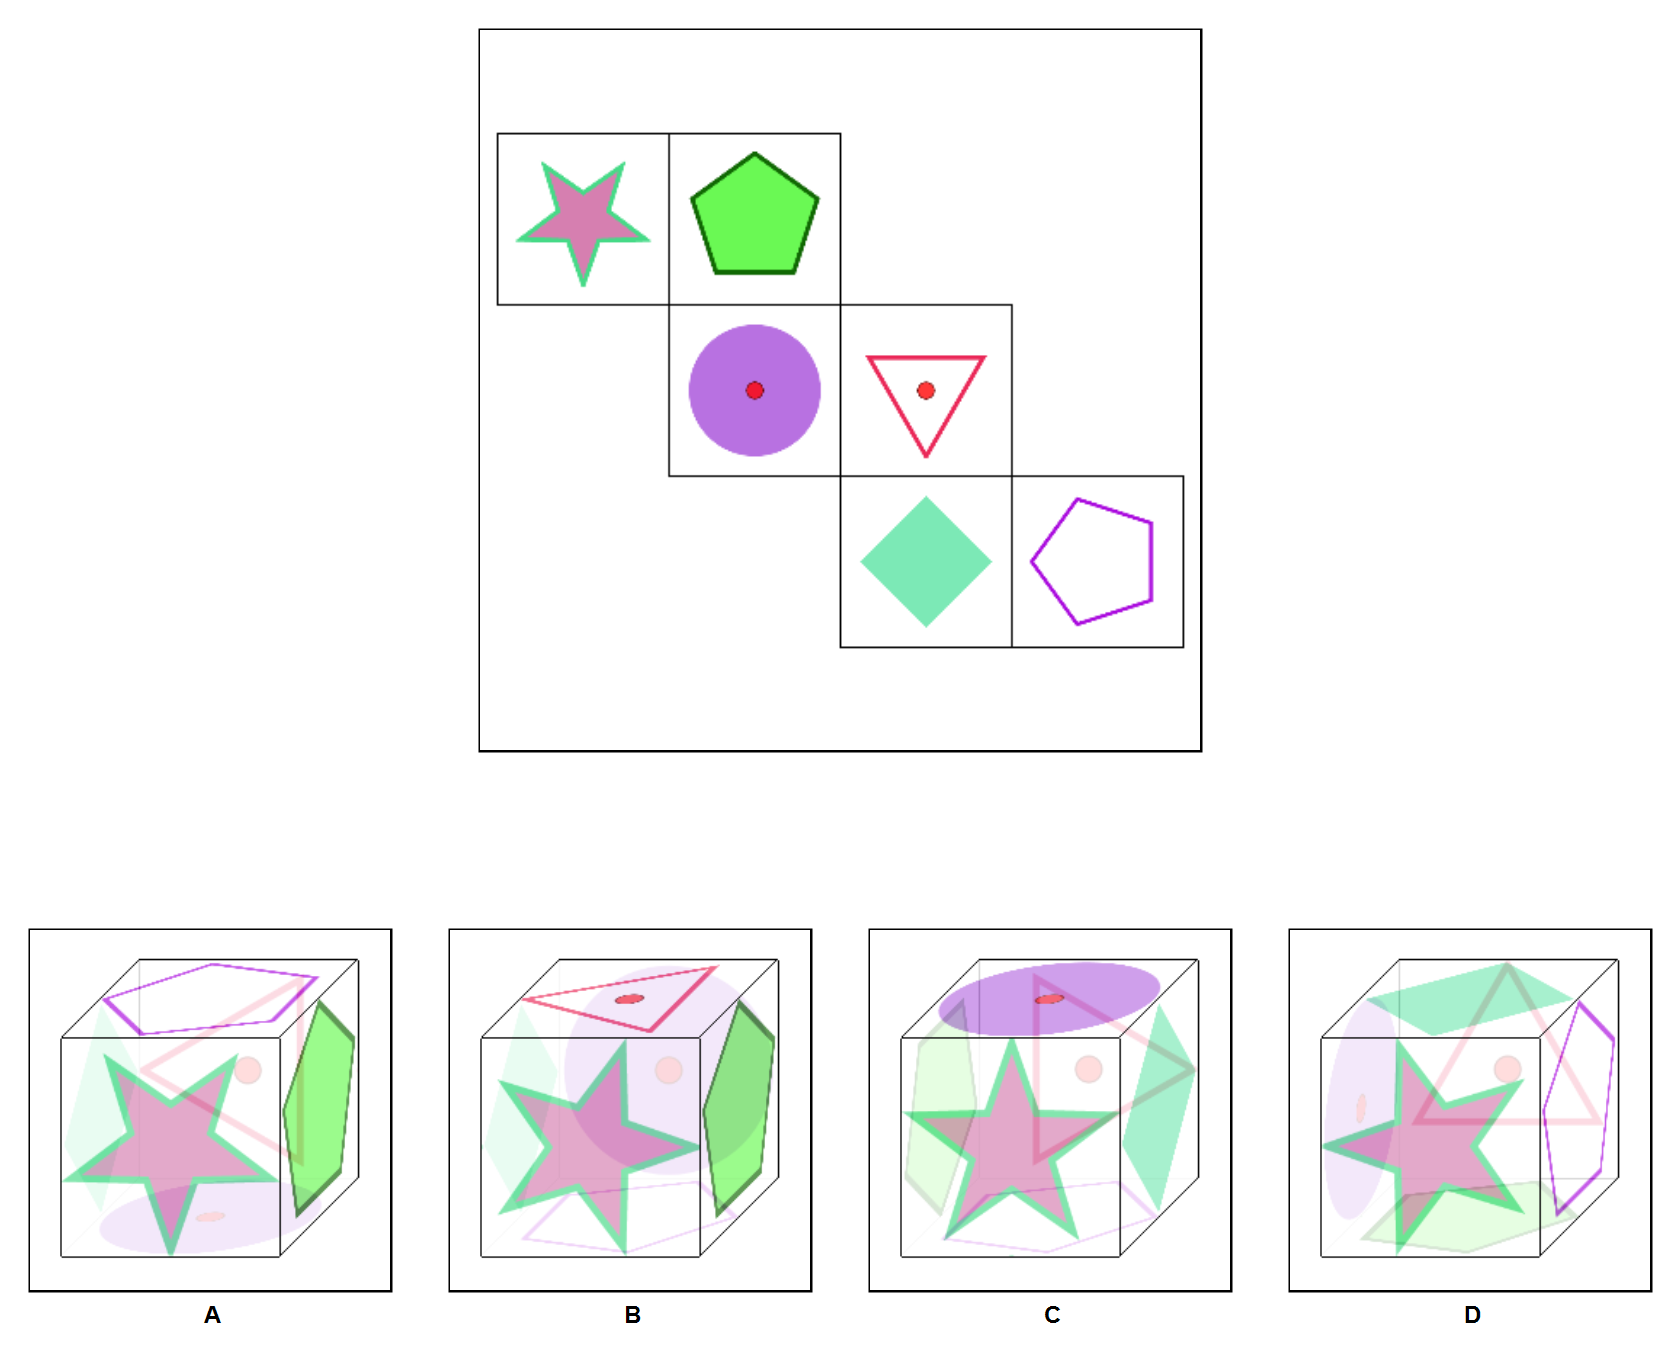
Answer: B